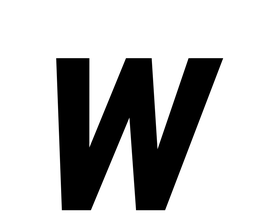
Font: Roboto-Italic_Condensed_SemiBold_Italic